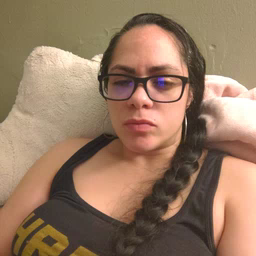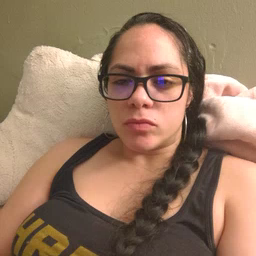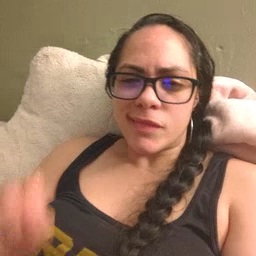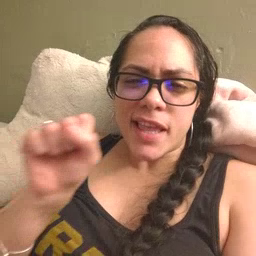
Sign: carrot